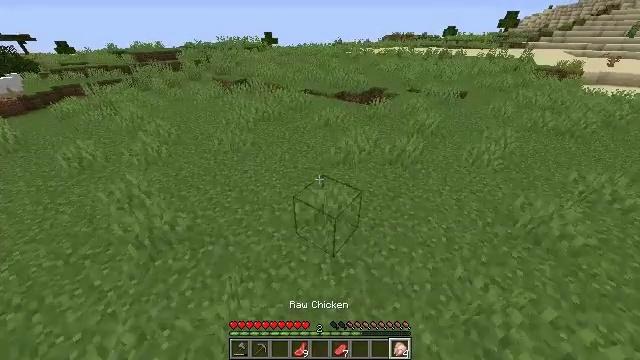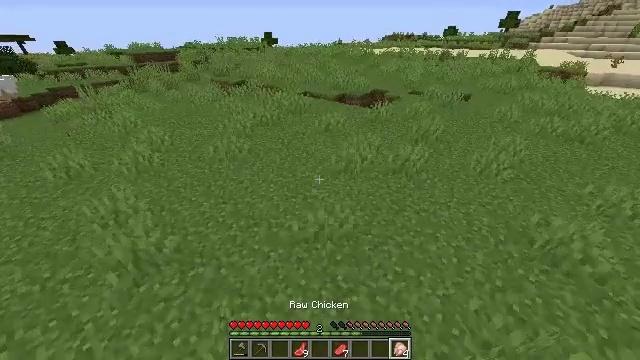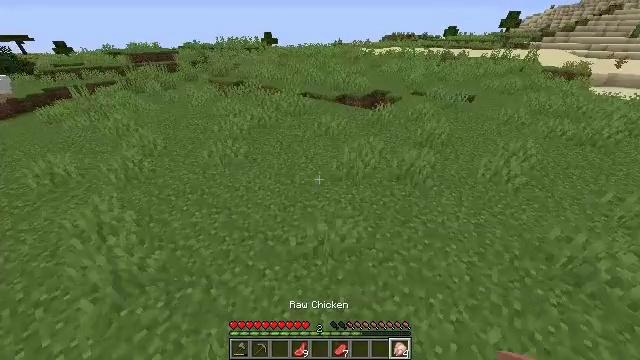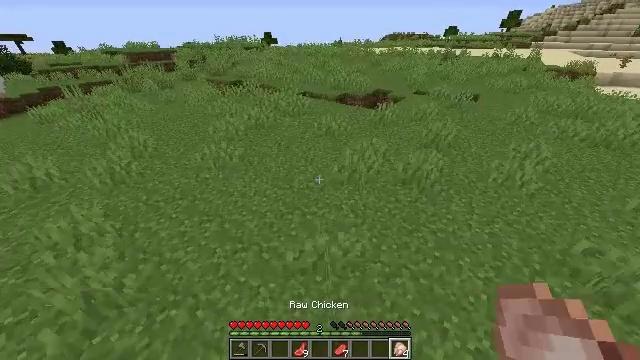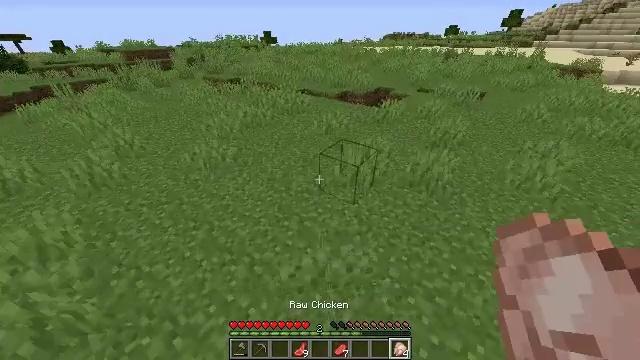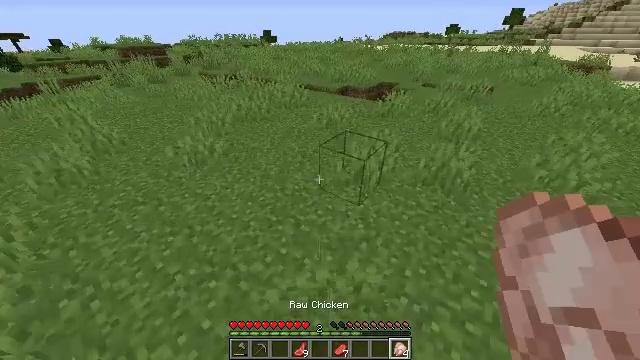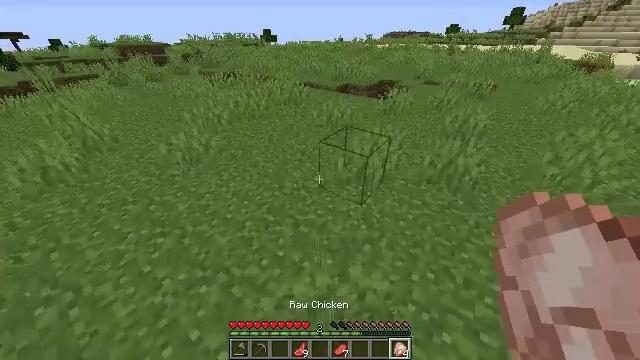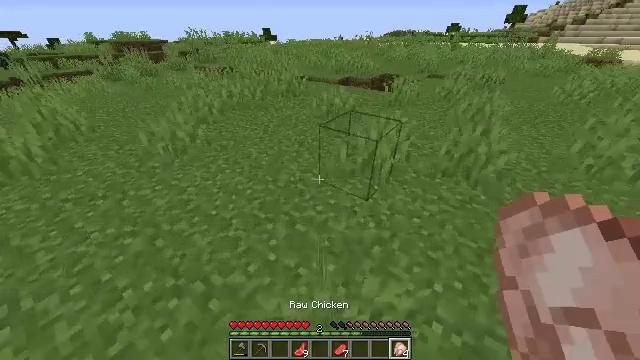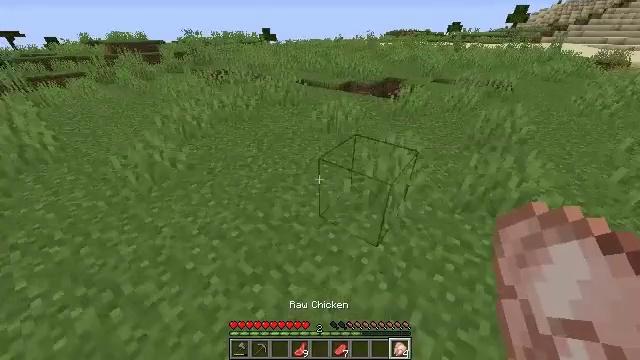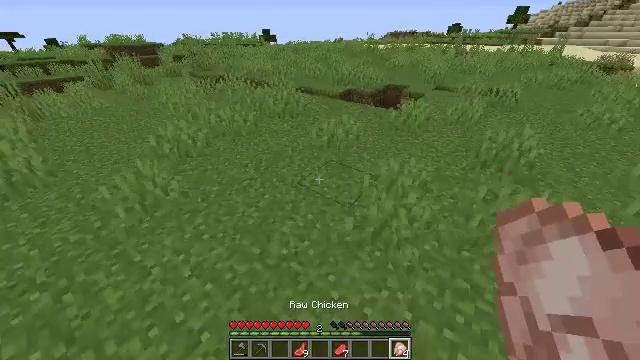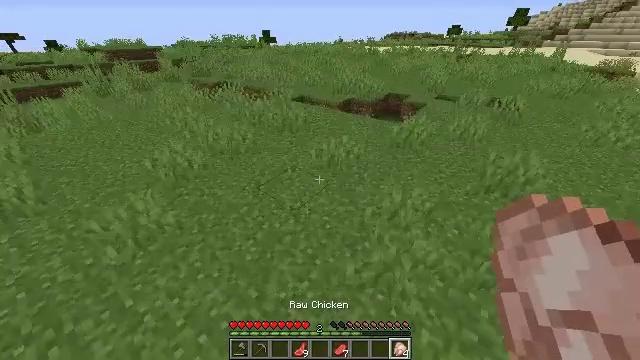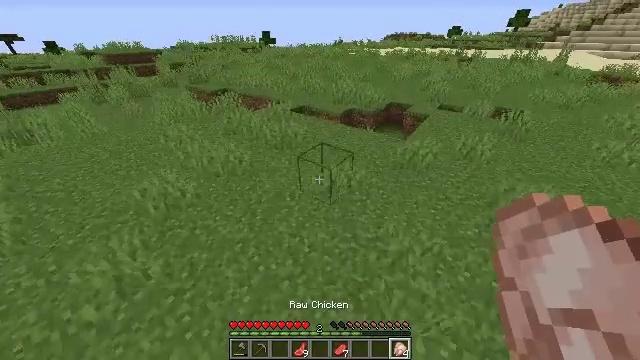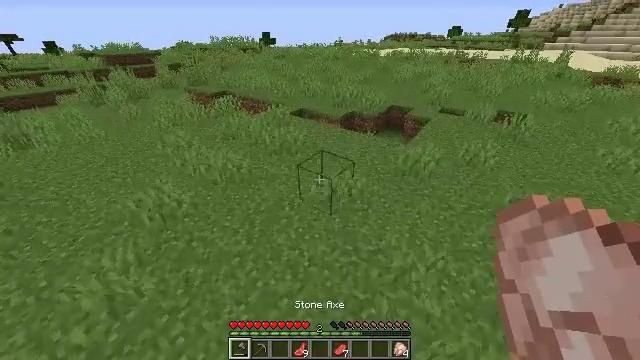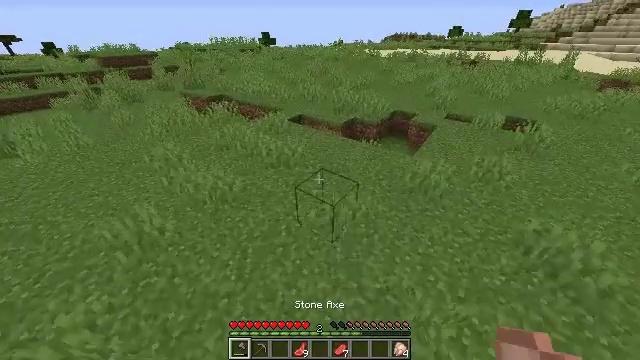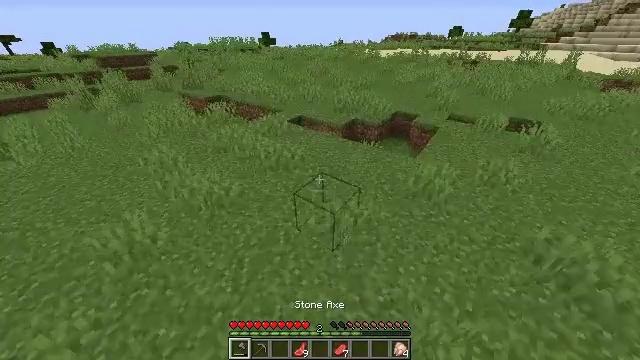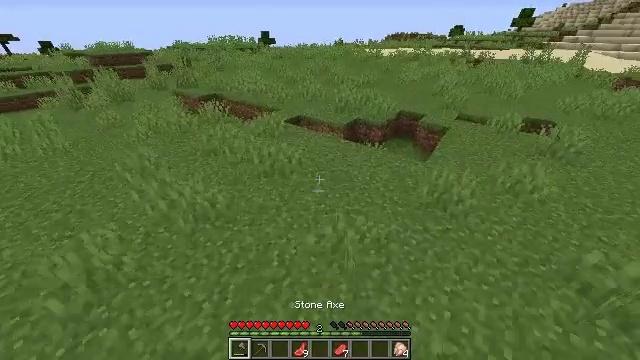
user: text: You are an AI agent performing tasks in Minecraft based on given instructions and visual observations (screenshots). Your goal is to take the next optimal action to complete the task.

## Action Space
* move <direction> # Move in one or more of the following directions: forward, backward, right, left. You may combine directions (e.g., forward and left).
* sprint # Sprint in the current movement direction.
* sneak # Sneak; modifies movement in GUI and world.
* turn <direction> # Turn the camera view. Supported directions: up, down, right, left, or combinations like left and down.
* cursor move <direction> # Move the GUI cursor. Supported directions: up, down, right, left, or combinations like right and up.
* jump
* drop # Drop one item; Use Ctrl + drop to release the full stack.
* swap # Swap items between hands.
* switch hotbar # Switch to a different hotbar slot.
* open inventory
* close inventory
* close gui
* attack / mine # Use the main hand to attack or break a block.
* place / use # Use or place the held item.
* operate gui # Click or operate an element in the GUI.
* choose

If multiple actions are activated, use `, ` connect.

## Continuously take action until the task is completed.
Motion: motion action
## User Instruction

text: Remove a chicken from the inventory.
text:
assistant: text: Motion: move forward, sprint, jump
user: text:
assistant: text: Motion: move forward, sprint, jump
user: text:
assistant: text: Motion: move forward, sprint, jump
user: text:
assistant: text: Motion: move forward, sprint, jump
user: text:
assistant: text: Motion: move forward, sprint, jump
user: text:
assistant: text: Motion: move forward, sprint, jump
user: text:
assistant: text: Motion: move forward, sprint, jump
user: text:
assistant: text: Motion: move forward, sprint, jump
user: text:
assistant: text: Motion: move forward, sprint, jump
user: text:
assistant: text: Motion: move forward, sprint, jump
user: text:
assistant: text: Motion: move forward, sprint, jump
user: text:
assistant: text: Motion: move forward, sprint, jump
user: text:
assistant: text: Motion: move forward, sprint, jump
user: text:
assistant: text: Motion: move forward, sprint, jump
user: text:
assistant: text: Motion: move forward, sprint, jump
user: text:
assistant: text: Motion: move forward, sprint, jump
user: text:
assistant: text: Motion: move forward, sprint, jump
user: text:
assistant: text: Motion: move forward, sprint, jump
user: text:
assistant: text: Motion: move forward, sprint, jump
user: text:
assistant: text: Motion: move forward, sprint, jump
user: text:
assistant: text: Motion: move forward, sprint, jump
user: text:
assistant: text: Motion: move forward, sprint, jump
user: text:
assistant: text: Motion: move forward, sprint, jump
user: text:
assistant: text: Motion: move forward, sprint, jump
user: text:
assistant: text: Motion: move forward, sprint, jump
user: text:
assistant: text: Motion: move forward, sprint, jump
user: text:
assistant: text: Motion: move forward, sprint, jump, drop
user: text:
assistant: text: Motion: move forward, sprint, jump, drop
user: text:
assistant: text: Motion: move forward, sprint, jump, drop
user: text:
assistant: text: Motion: move forward, sprint, jump, drop